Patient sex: F
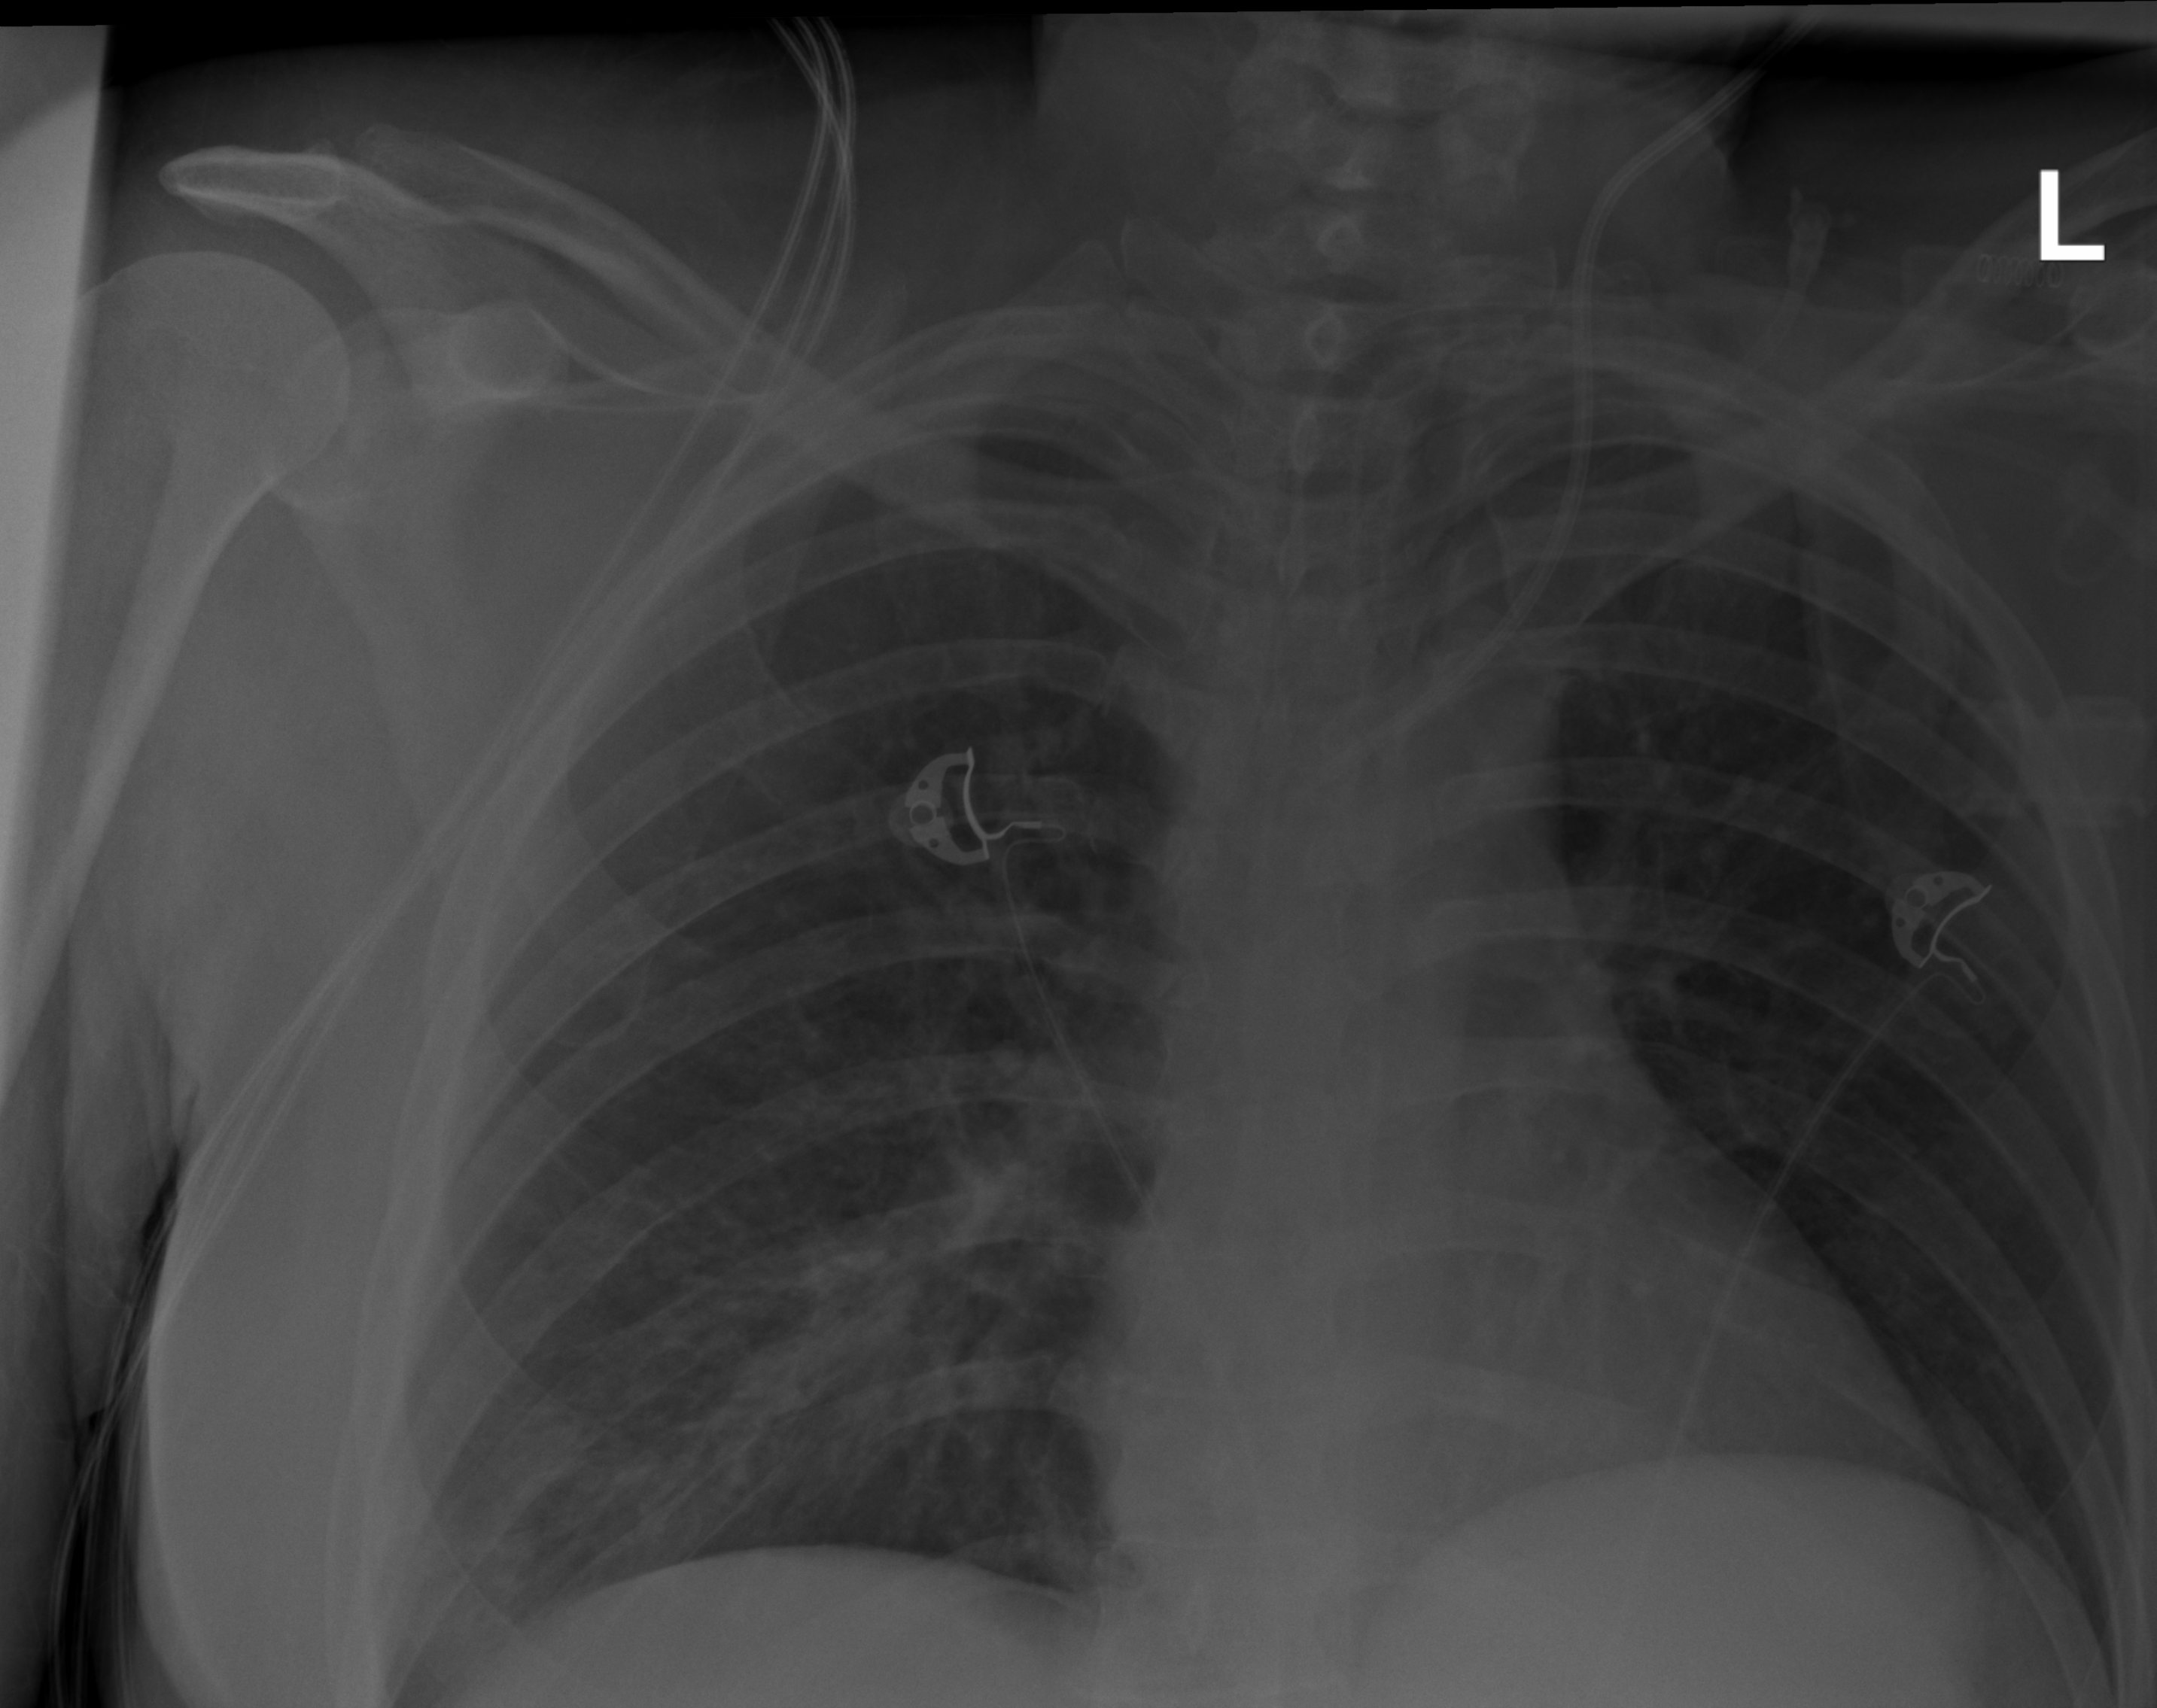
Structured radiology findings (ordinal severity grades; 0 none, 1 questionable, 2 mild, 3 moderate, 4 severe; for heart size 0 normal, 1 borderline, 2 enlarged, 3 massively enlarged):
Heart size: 0
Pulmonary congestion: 0
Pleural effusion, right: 0
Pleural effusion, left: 0
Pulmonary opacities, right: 2
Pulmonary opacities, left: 0
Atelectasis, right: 0
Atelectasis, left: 0